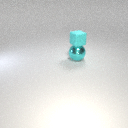
large cyan metal sphere below small cyan rubber cube